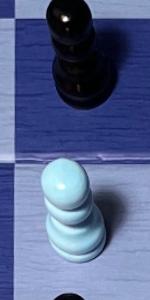
Label: Pawn_White